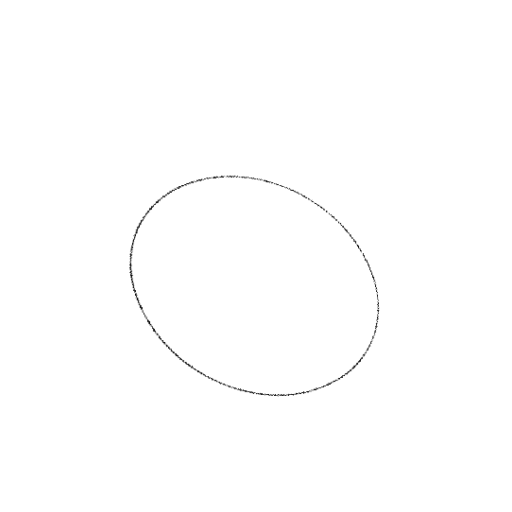
Crossing number: 0